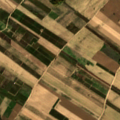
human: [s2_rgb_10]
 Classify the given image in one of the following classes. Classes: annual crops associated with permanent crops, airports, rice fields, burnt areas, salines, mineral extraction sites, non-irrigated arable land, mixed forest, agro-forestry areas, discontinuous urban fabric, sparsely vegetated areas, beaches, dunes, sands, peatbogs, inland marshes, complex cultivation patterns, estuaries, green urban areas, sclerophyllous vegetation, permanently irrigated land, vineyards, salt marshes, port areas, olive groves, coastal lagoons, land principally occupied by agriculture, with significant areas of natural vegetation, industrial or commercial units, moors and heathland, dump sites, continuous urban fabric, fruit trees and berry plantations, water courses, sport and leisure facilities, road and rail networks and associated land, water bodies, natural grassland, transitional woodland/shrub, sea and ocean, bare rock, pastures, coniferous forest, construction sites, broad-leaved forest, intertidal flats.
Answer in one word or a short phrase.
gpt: complex cultivation patterns